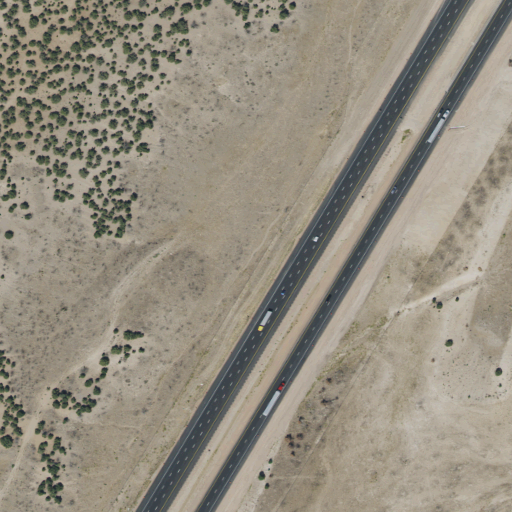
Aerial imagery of valley in Utah named Baker Canyon containing shrub, grassland, medium intensity development, low intensity development, evergreen forest, and open development